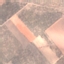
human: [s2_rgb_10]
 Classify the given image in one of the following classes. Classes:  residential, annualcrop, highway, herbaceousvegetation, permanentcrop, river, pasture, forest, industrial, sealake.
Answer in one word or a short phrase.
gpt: PermanentCrop